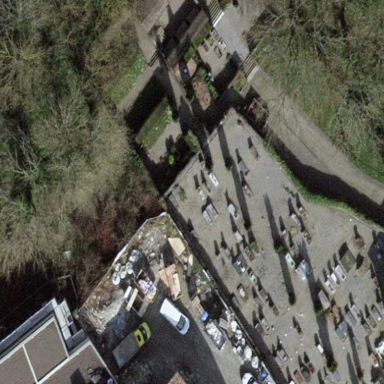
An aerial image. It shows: Cemetery.